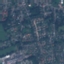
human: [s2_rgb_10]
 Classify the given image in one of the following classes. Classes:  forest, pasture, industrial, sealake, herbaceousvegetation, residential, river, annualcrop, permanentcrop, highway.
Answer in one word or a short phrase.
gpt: Residential